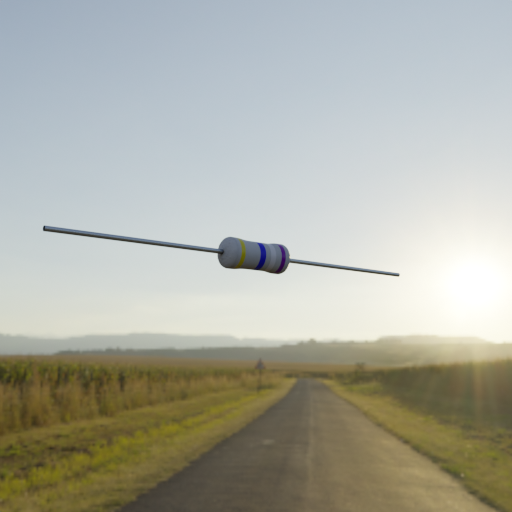
Resistor colour bands (in order): yellow, blue, white, violet